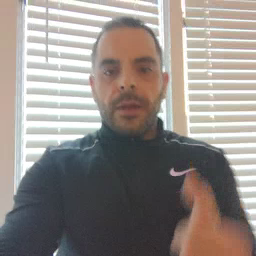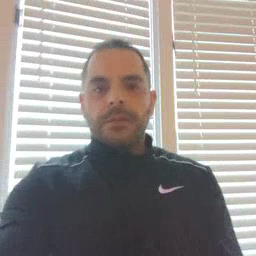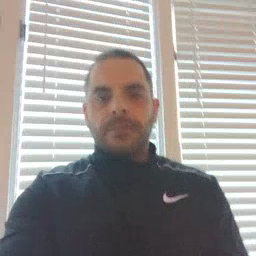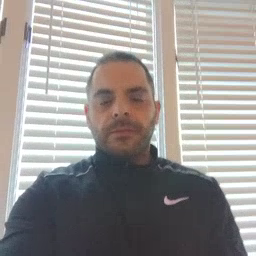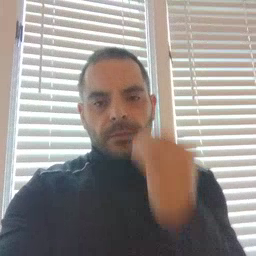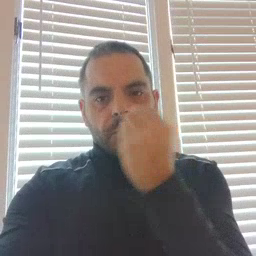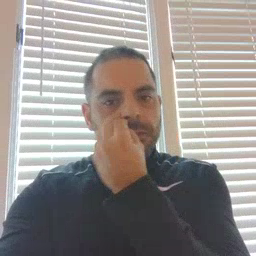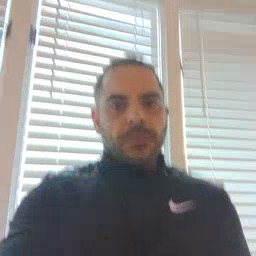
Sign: flower